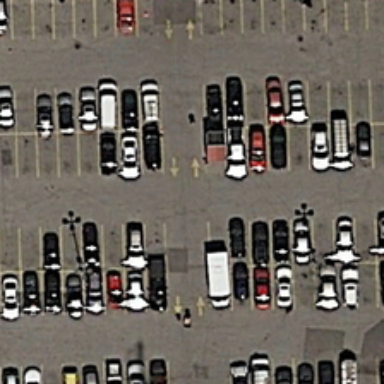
Many cars are parked in a parking lot .